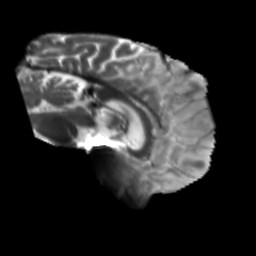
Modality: T2w
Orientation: sagittal
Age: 56
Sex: male
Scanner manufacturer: siemens
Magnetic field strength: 3 T
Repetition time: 5.47 s
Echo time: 0.0854 s